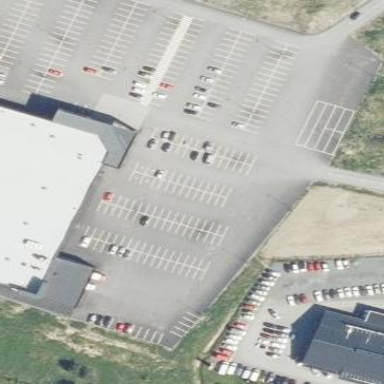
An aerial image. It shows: Parking area with surface.